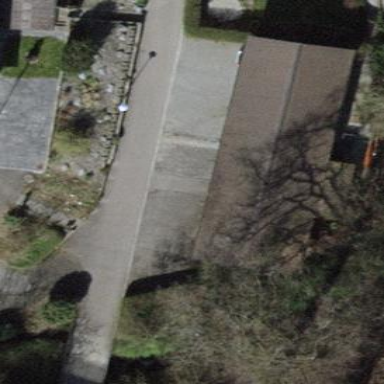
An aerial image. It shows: Group of garages.